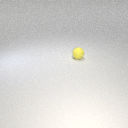
small yellow rubber sphere